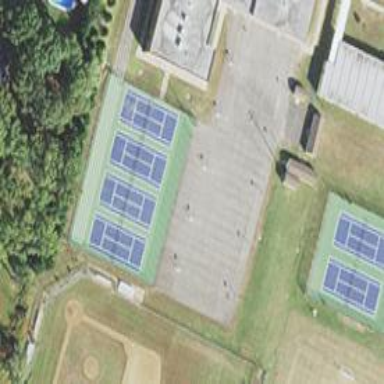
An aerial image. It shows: Tennis court on the leisure land pitch.